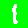
Digit: 1